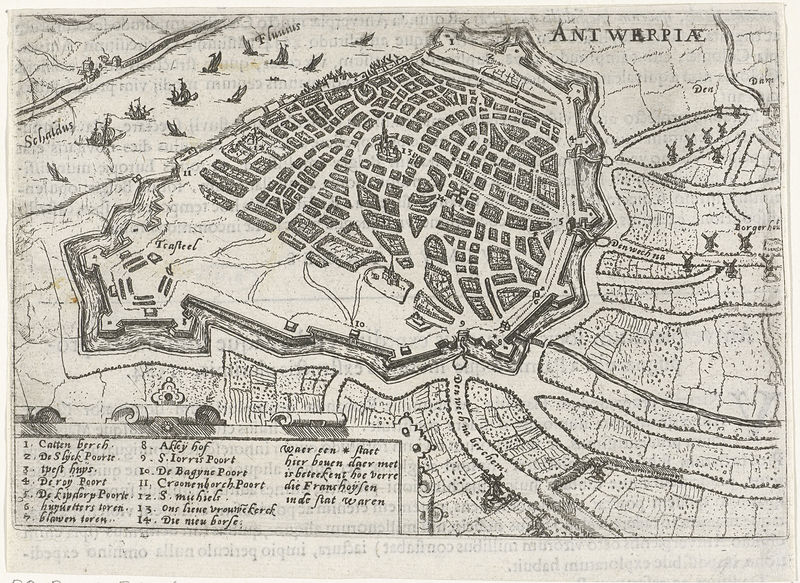
Titel: Beleg en inname van Antwerpen in 1584/1585: plan van de stad en omgeving
Standort: Amsterdam
Institution: Rijksmuseum
Schlagwörter: wasser, fluss, stadt, mitte, straße, haus, felder, häuser, mühlen, windmühle, brücke, wege, boot, boote, windmühlen, schiff, schiffe, dorf, mauer, vogelperspektive, aufsicht, straßen, buch, druck, druckgraphik, beschriftung, karte, graben, stadtmauer, plan, block, kupferstich, legende, stadtplan, antwerpen, belgien, befestigungen, kilian, kilien, kartenwerk, estadtplan, antwerpiae